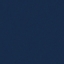
Label: SeaLake